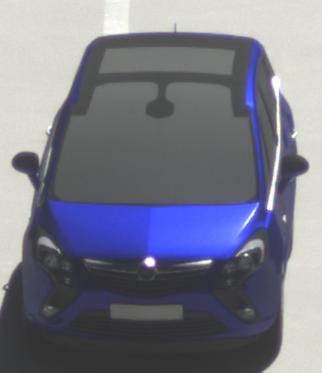
Make: Opel
Model: Zafira Tourer 1.8
Detailed model: Zafira (C) Tourer
Model produced from: 2012/01
Model produced until: 2015/06
Doors: 5
Color: blue
Road condition: dry road
Daytime: morning or afternoon
Contrast: high contrast